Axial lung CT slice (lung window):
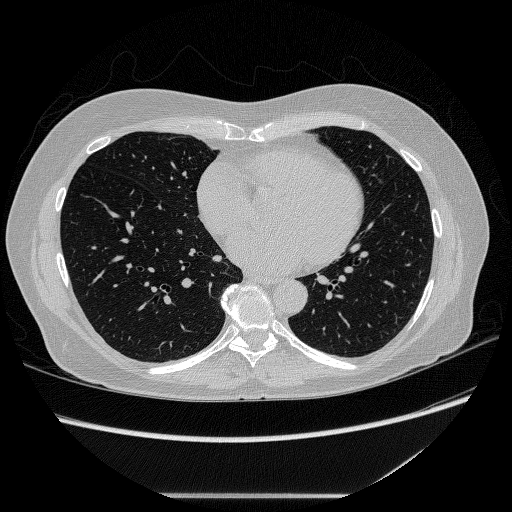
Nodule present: no